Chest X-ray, AP view. Patient: 53 years old, sex M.
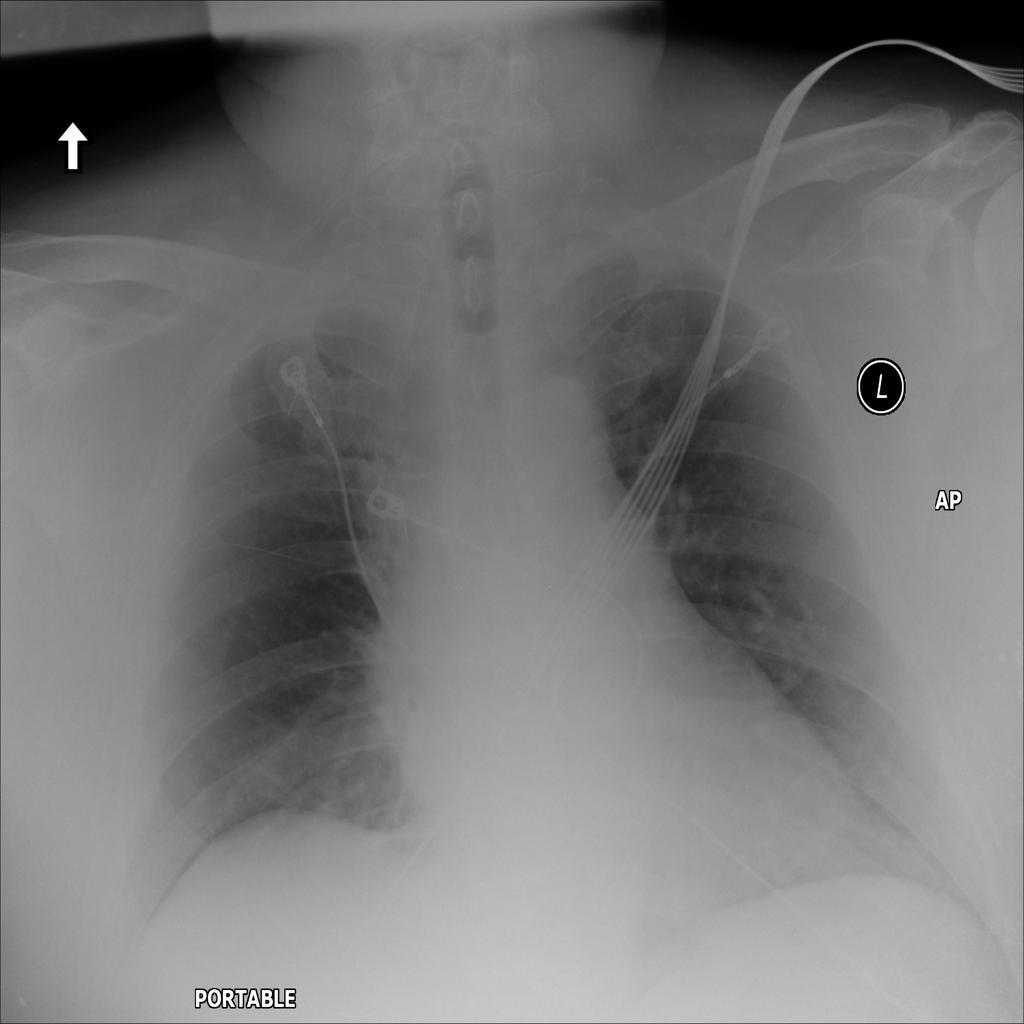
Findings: Mass